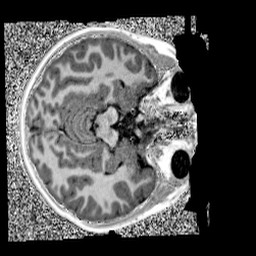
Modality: UNIT1
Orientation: axial
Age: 9
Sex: male
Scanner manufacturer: siemens
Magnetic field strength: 3 T
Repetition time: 4 s
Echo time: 0.00299 s